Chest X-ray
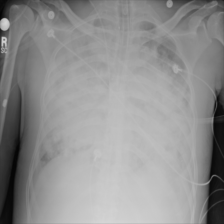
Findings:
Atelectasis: negative
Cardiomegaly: negative
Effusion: negative
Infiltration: negative
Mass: negative
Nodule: negative
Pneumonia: negative
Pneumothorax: negative
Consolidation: negative
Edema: negative
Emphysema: negative
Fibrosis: negative
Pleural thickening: negative
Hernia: negative